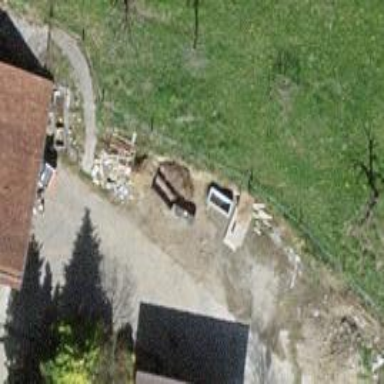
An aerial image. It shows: Farm.